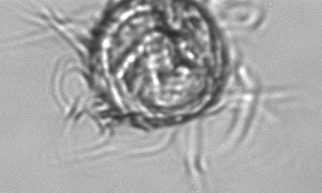
Label: Leegaardiella_ovalis